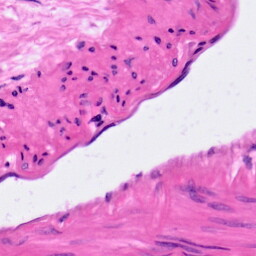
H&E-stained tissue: Pancreatic